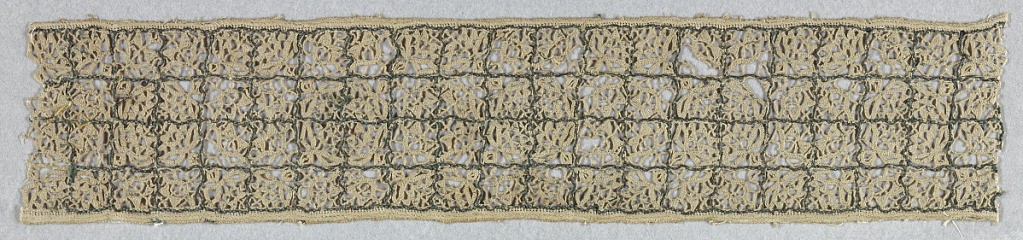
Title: Band
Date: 16th–17th century
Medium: linen, silk, metal Technique: grid of withdrawn element with needle lace, reticella style
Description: Band with a design of circles within squares. Embroidered square grid.